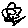
Label: flower